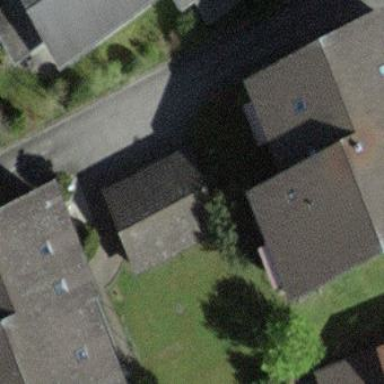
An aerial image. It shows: Garage building.